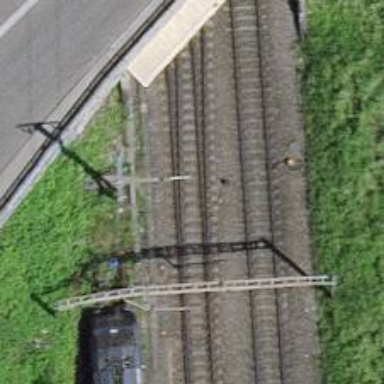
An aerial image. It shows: Railway switch.